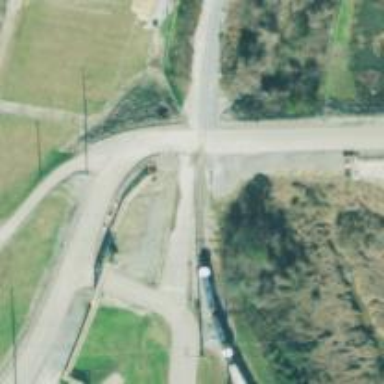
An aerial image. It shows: Railway level crossing.